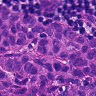
Metastatic tissue present: yes